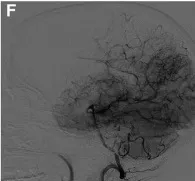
Lateral. Views, late arterial phase, demonstrating leptomeningeal collateralization.
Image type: radiology (x_ray)